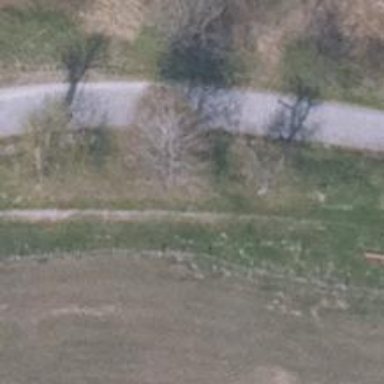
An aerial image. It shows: Dirt path.